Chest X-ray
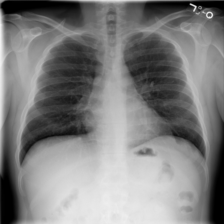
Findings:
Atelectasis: negative
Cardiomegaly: negative
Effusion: negative
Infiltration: negative
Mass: negative
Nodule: negative
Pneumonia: negative
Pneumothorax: negative
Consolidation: negative
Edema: negative
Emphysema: negative
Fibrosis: negative
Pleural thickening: negative
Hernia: negative